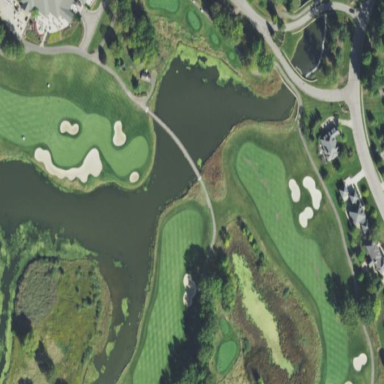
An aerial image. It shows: Picturesque scene of golf course with lateral water hazard.